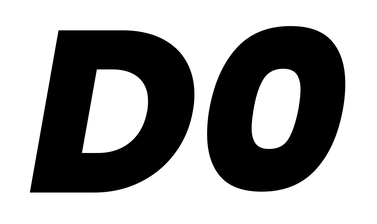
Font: Poppins-ExtraBoldItalic